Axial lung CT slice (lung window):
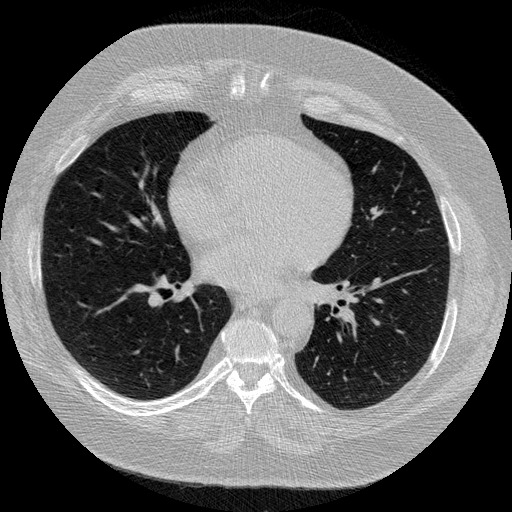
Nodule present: no